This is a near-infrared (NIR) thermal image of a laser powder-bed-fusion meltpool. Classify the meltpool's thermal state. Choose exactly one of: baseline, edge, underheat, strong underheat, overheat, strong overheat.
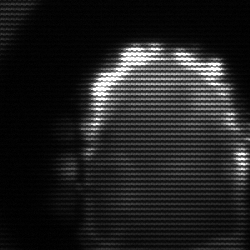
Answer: baseline